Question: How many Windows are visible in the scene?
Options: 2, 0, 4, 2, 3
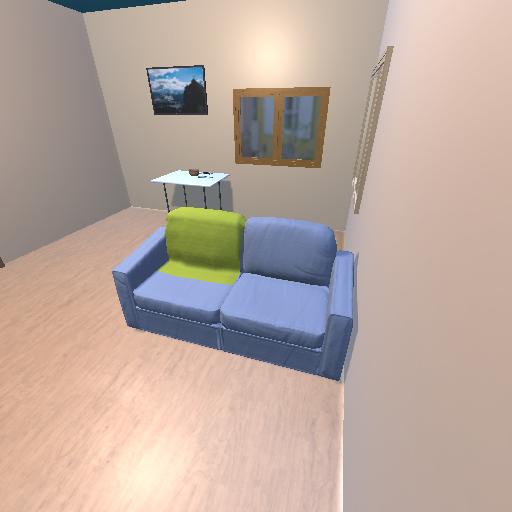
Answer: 2